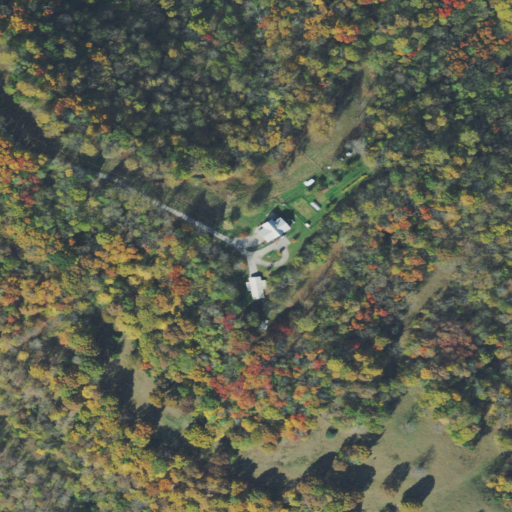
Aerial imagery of mountain in Tennessee named Vaden Hill containing deciduous forest, pasture, grassland, shrub, and low intensity development